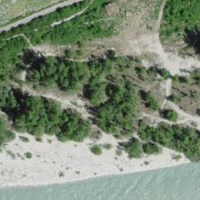
EUNIS habitat code: 50
Species observed at this site:
Sympetrum striolatum